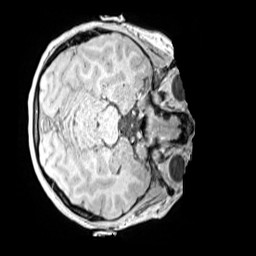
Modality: MP2RAGE
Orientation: axial
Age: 10
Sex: female
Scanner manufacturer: siemens
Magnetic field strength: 3 T
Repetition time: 4 s
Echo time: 0.00299 s